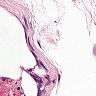
Metastatic tissue present: no